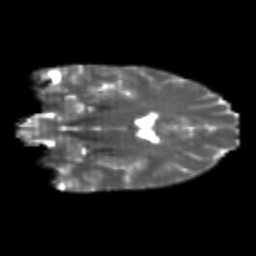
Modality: T2w
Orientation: coronal
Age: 22
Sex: female
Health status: healthy
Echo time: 0.074 s